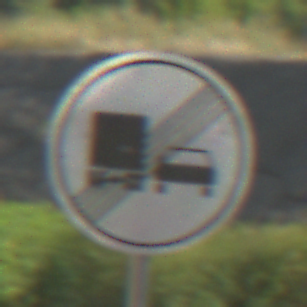
Verkehrszeichen: EndeUeberholverbotKraftfahrzeuge
Umgebung: Outdoor, Nature
Tageszeit: MorningAfternoon
Wetter: PartlyCloudy
Licht: Natural
Jahreszeit: NotSpecified
Kontrast: HighContrast